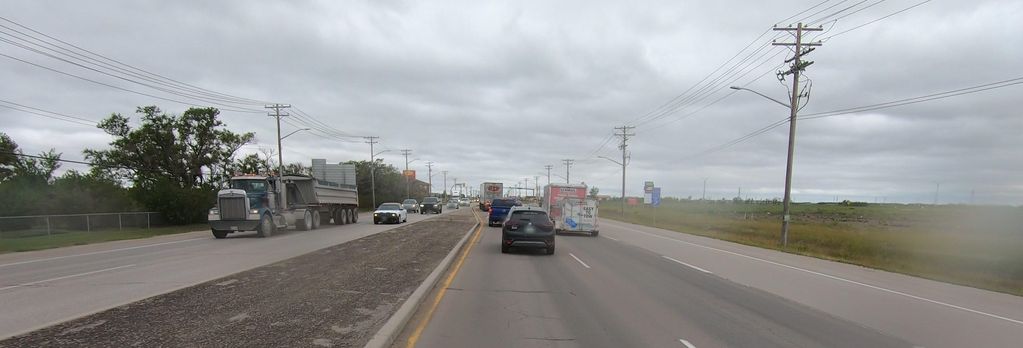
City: winnipeg